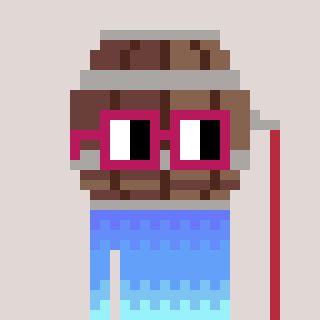
a pixel art character with square dark red glasses, a wine barrel-shaped head and a rust-colored body on a warm background